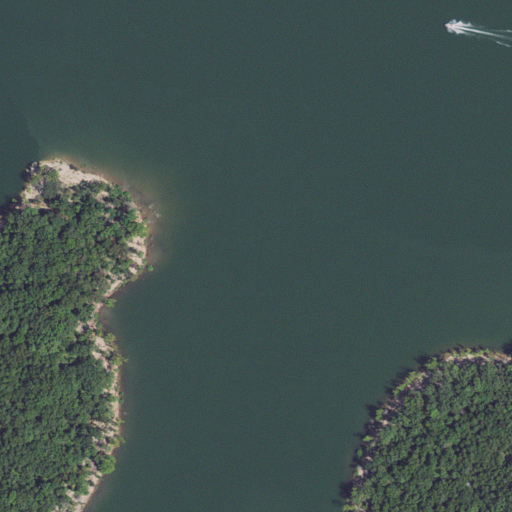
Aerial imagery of valley in Missouri named Viney Hollow containing open water, deciduous forest, and evergreen forest